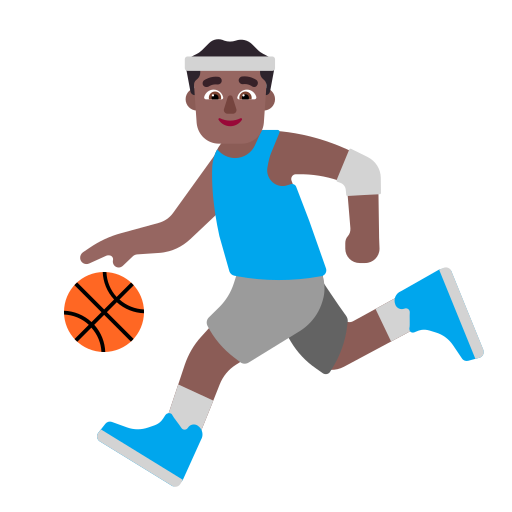
man bouncing ball flat  dark